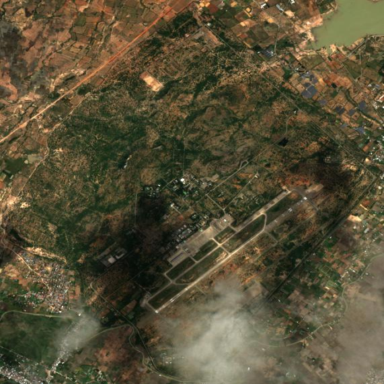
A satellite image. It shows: Military airfield located within larger aerodrome area.